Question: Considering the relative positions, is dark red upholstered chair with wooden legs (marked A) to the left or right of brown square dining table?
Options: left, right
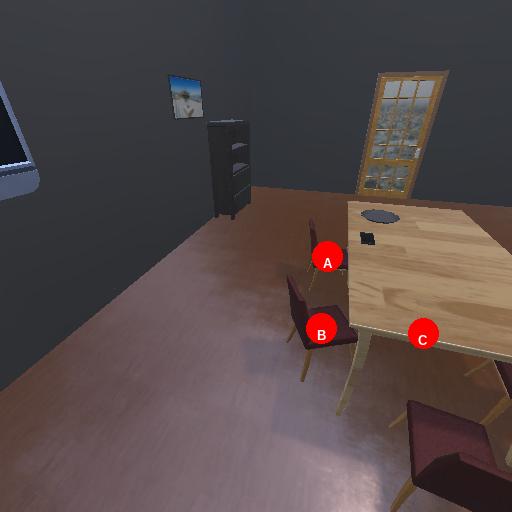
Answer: left